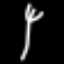
Label: fork